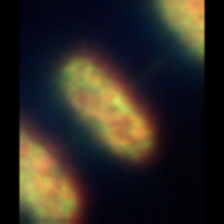
Taxon: Thalassiosira
Group: Diatoms